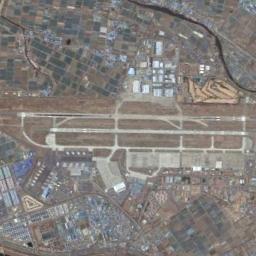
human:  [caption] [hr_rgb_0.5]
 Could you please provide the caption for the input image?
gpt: A complex airport with many runways and buildings is surrounded by a residential area and brown farmland .

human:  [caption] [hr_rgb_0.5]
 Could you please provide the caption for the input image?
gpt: An airport with some parallel runways and open areas in the vacant lot and dense residential areas around the airport .

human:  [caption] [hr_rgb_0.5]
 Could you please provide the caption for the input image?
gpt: There are two crossing runways here .

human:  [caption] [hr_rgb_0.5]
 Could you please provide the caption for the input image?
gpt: An airport is surrounded by many buildings .

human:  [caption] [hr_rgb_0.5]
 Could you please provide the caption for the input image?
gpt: The runway of the airport is surrounded by buildings .